Question: Is this a built in UI Element? I see it used in the address book, mail app, and other 3rd party apps but I can't find the object in Xcode anywhere...
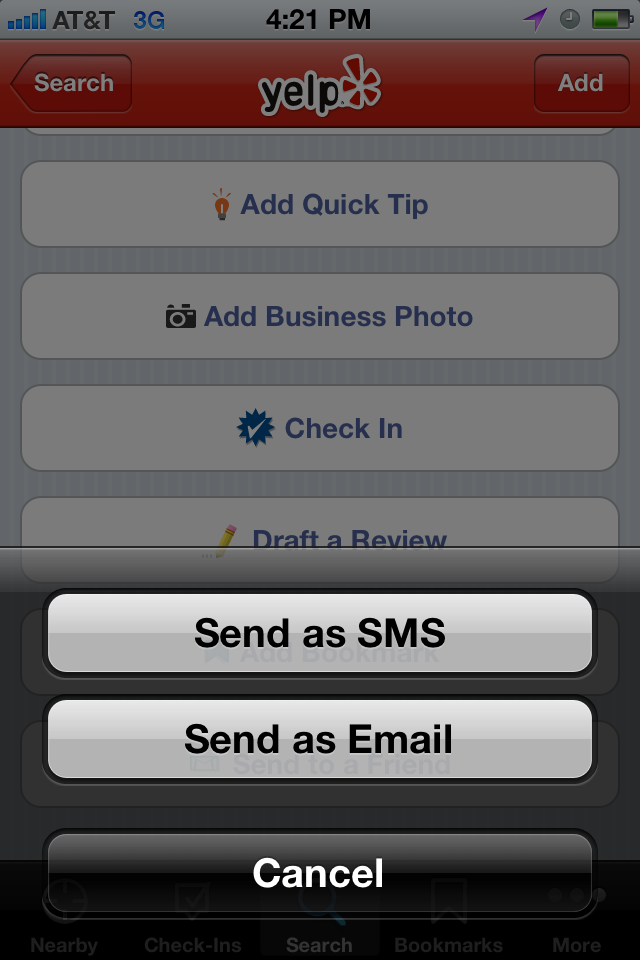
Answer: That is a <URL>. Basically, it's intended to replace what would be commonly accomplished with a Combo Box in a traditional setting.